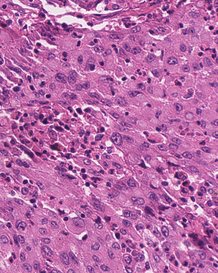
Tumor epithelial tissue: yes
Tumor-associated stroma tissue: no
Normal tissue: no